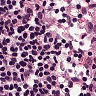
Metastatic tissue present: no